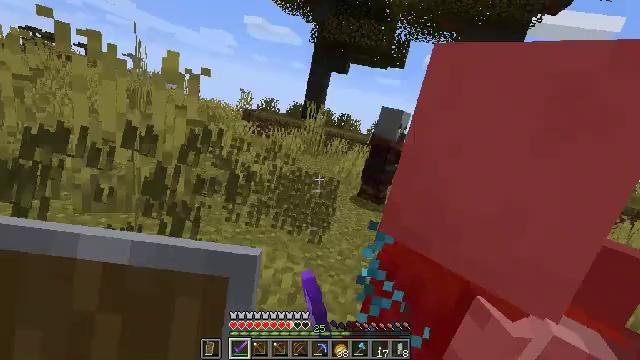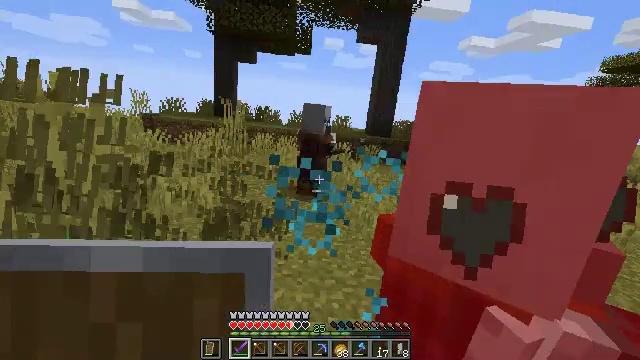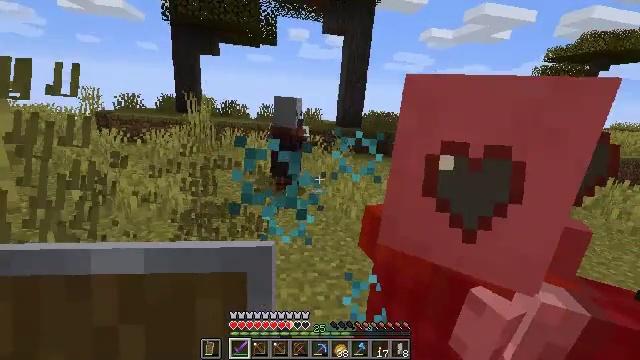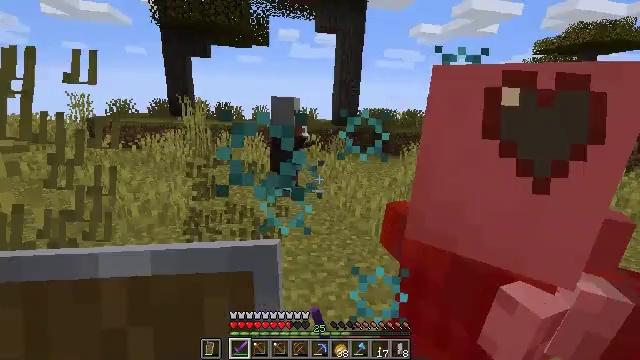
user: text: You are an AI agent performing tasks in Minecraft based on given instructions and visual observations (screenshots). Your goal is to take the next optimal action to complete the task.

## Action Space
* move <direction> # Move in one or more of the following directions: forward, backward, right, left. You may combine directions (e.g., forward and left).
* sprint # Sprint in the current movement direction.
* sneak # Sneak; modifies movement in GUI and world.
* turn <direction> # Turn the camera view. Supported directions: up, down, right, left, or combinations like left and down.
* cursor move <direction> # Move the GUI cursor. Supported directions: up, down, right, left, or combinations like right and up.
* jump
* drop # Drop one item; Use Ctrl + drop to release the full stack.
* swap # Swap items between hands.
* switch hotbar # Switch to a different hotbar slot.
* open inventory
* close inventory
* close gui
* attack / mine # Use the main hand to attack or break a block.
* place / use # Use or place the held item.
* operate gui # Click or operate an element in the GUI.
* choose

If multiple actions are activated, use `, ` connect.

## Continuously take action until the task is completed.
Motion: motion action
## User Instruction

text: Break the grass block.
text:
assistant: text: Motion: move forward and move left, turn right, attack / mine
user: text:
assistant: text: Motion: move forward and move left, turn right and down, attack / mine
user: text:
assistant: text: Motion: move forward and move left, turn right, attack / mine
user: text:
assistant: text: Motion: attack / mine